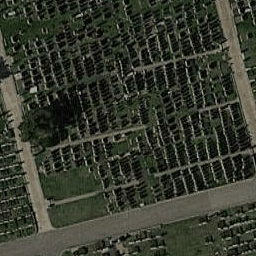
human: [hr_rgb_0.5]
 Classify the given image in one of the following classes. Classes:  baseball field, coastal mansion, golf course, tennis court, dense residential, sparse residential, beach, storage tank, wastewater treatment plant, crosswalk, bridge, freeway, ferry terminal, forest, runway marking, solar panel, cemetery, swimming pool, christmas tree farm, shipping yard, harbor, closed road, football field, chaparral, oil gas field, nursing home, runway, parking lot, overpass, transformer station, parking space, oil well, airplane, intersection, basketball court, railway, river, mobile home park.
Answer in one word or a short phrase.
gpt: cemetery